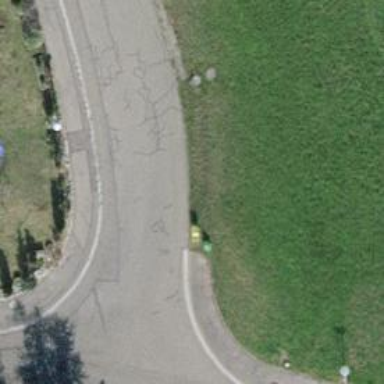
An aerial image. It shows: Post box.